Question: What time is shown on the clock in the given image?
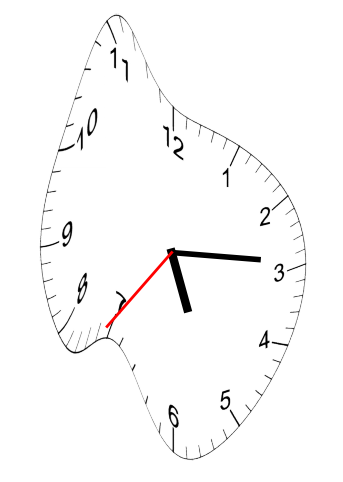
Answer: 05:14:36